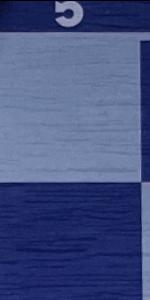
Label: Empty